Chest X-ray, PA view. Patient: 57 years old, sex M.
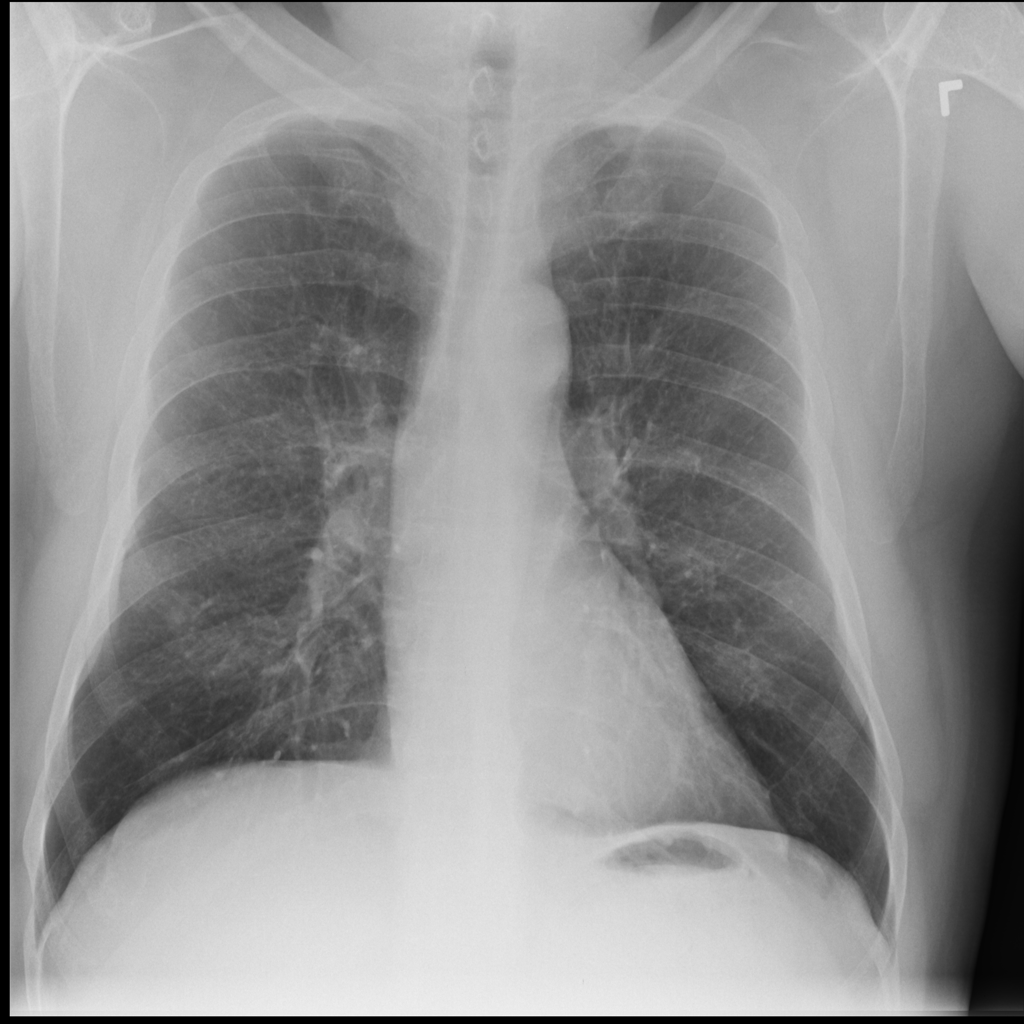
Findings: No Finding